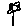
Label: flower